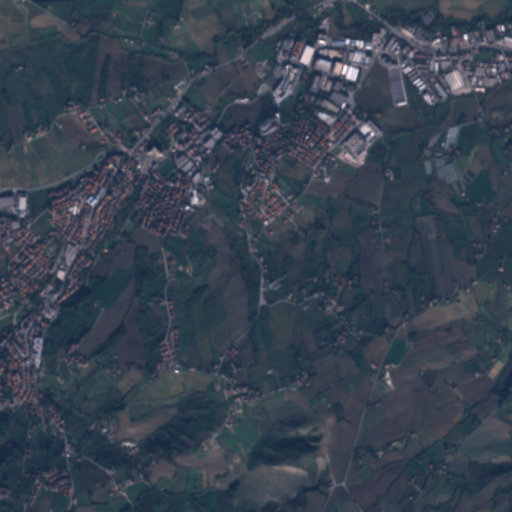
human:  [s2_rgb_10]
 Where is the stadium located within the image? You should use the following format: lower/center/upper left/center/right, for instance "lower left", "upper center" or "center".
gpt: The stadium is located in the center left of the image.
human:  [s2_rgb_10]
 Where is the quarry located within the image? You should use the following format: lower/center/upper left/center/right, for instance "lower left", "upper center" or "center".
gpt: There is no quarry in the image.